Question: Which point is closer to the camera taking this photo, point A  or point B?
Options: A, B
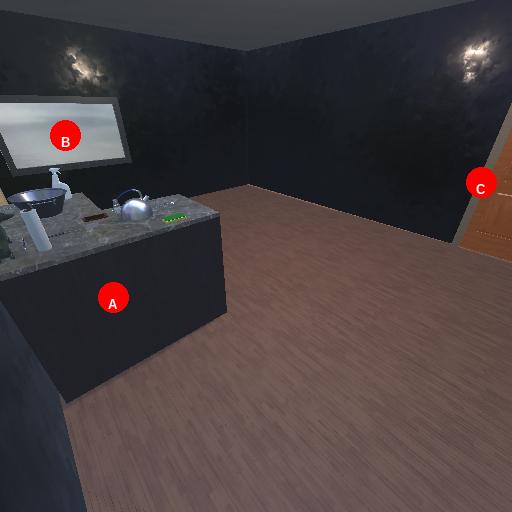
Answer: A